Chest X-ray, AP view. Patient: 47 years old, sex M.
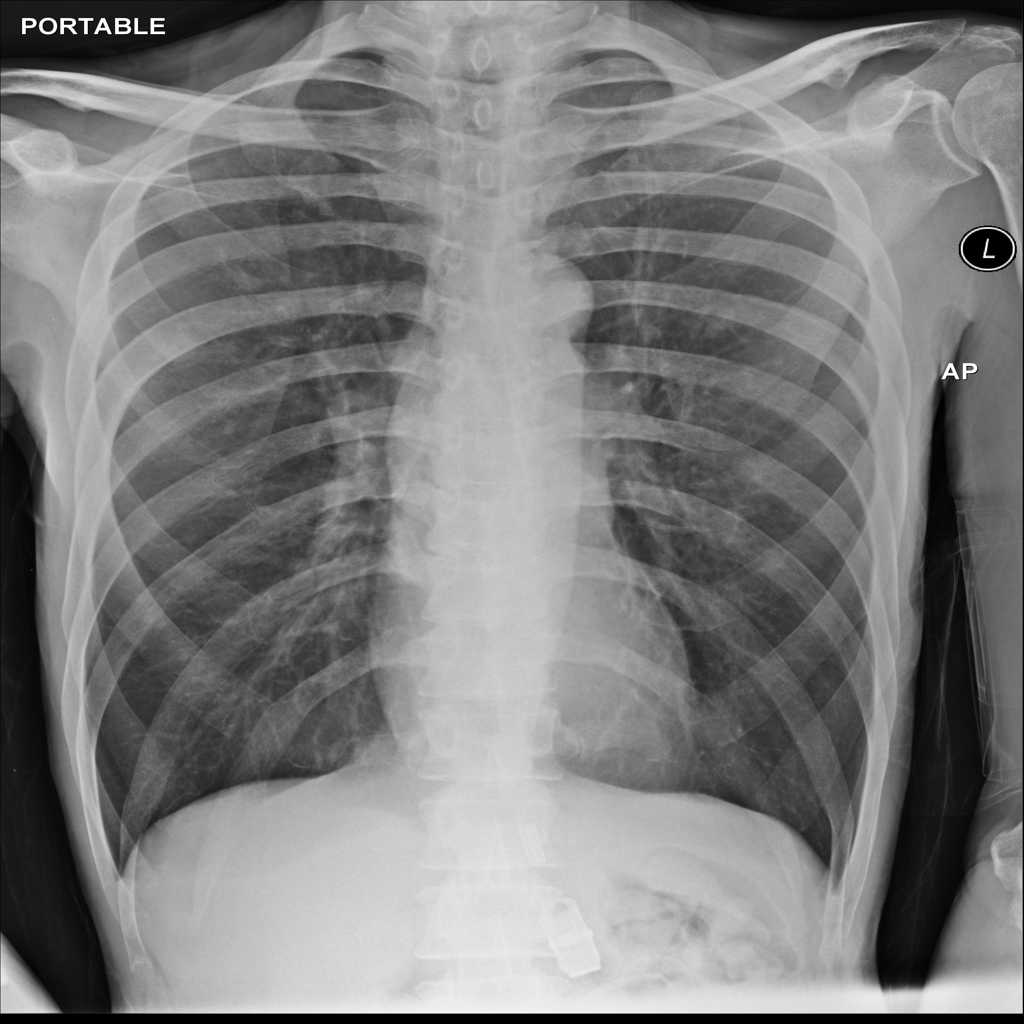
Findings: No Finding